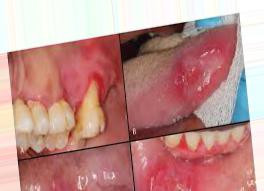
Condition: Mouth Ulcer